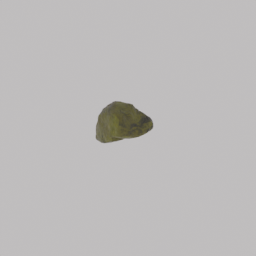
Label: nature